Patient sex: F
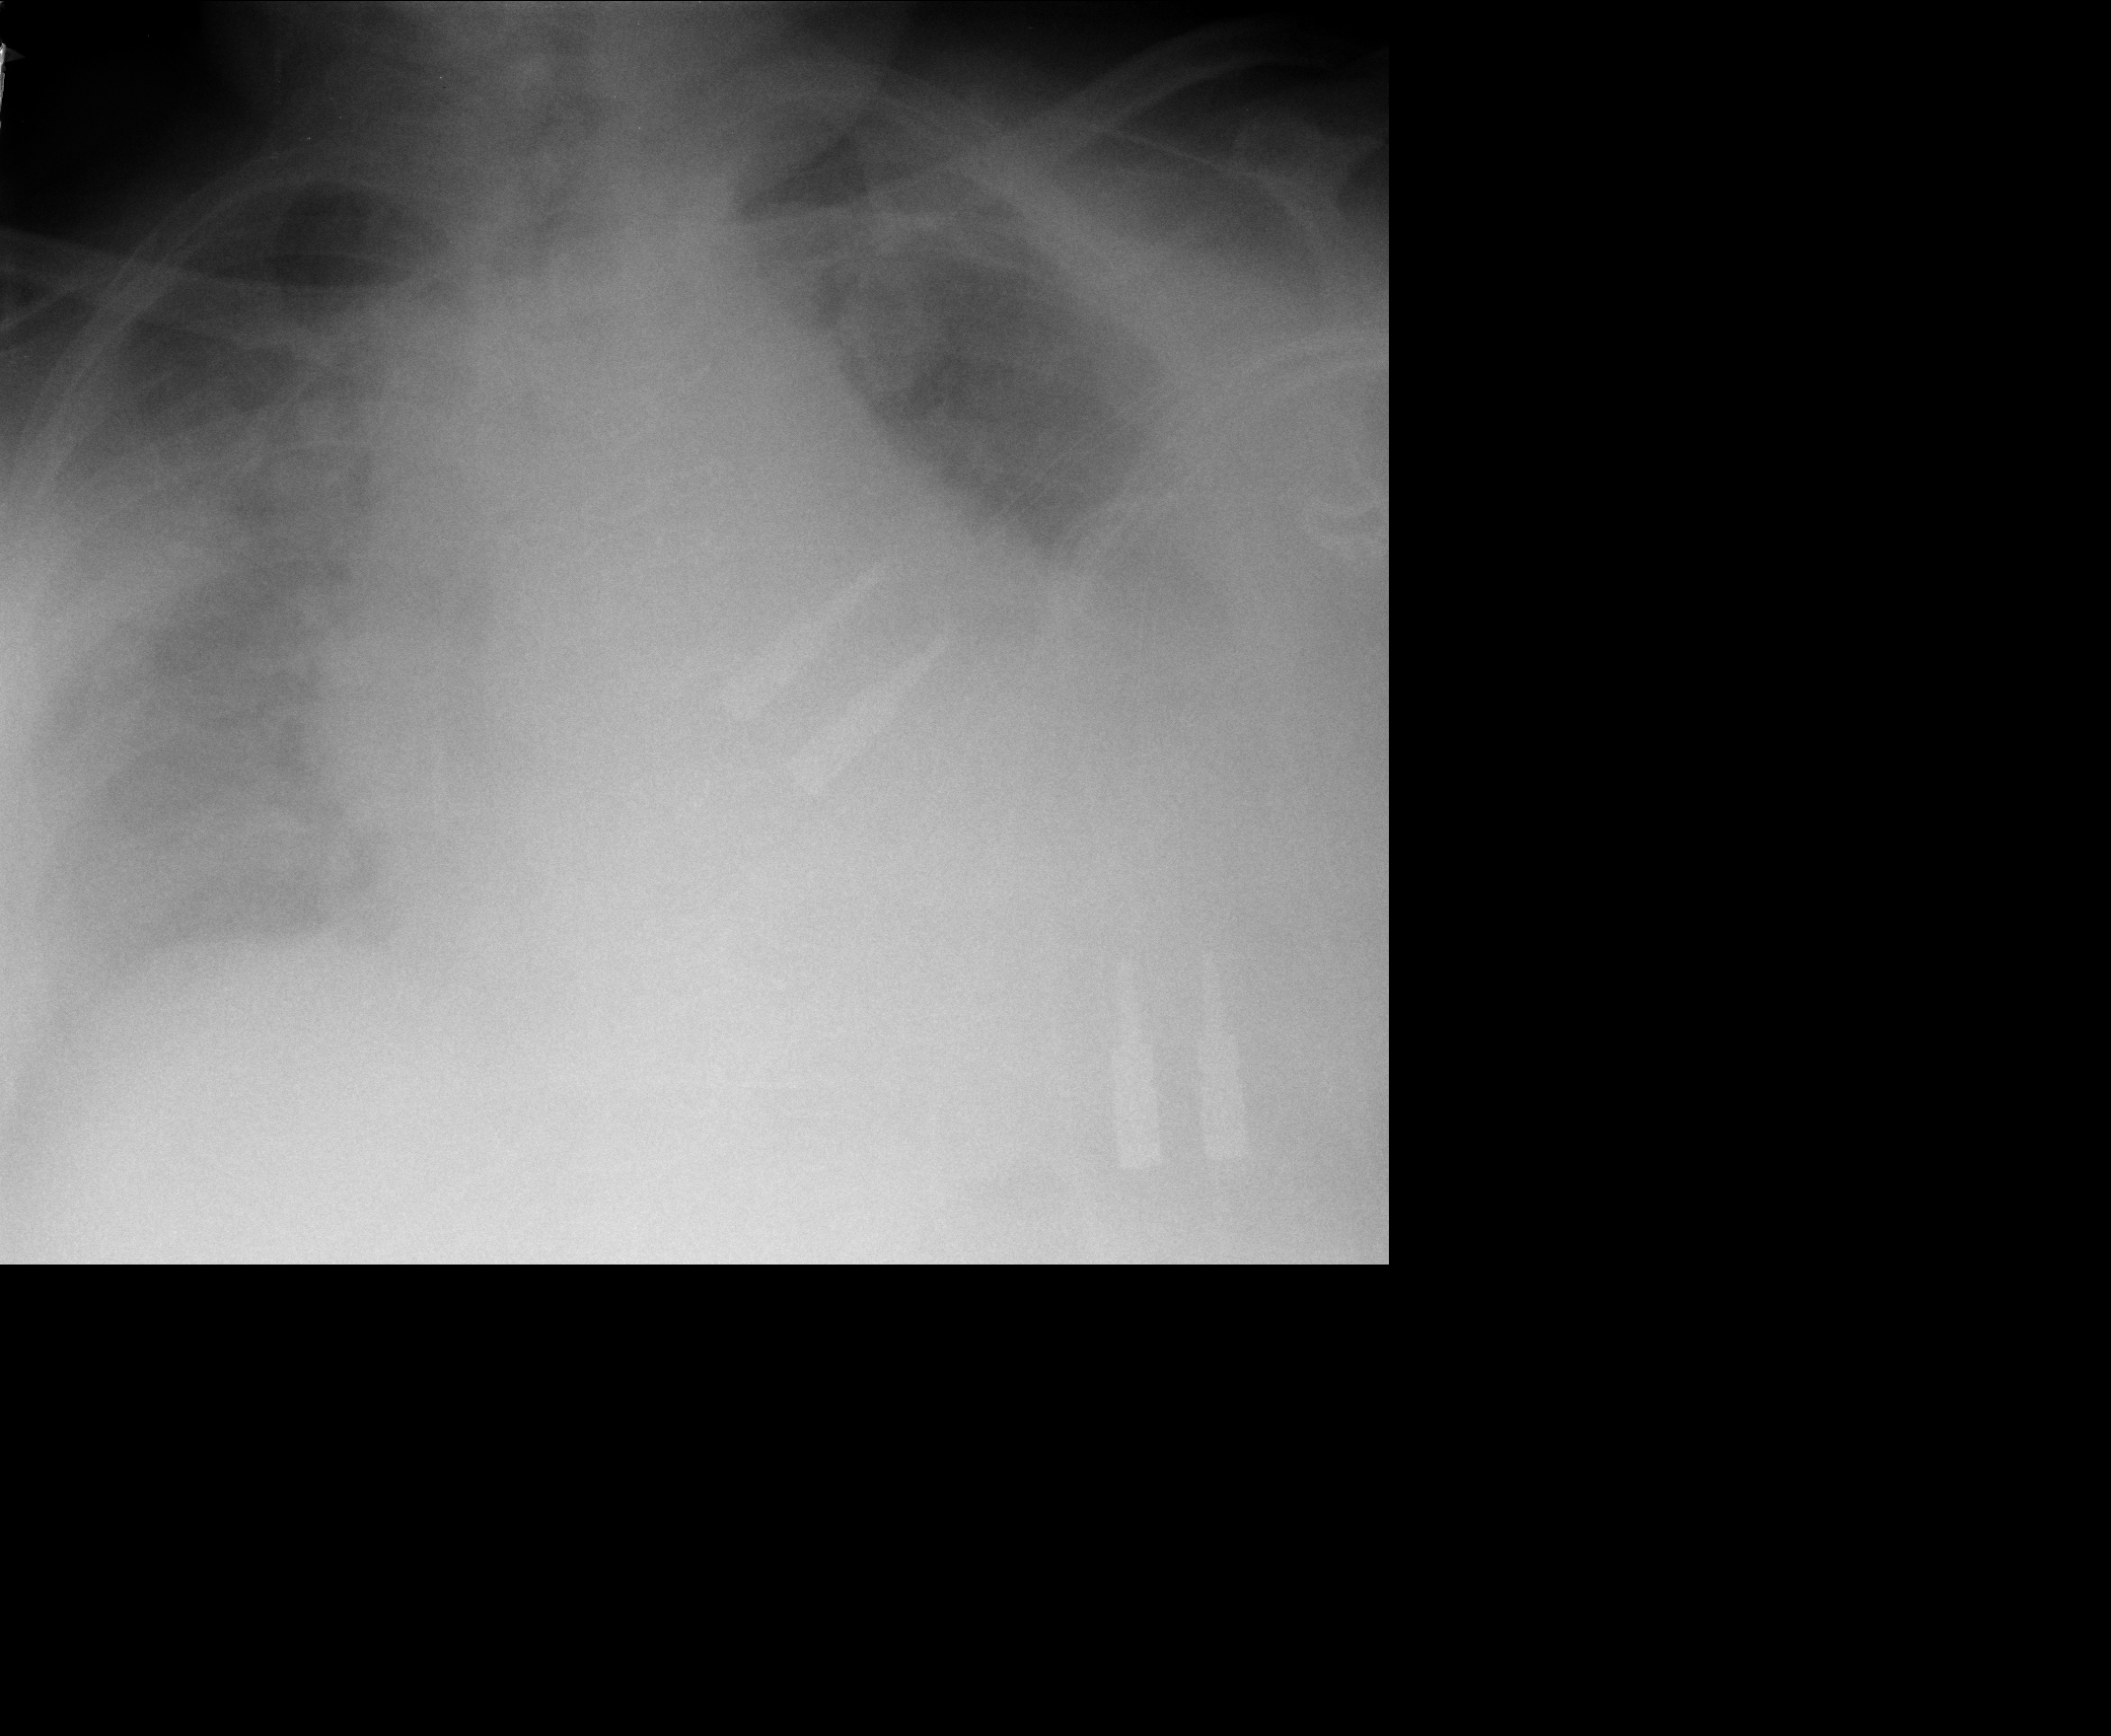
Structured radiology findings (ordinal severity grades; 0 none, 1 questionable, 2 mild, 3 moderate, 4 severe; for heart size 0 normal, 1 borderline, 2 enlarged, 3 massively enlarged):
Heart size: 3
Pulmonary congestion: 3
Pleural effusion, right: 3
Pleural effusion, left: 3
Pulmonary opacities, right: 2
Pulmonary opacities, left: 2
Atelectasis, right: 2
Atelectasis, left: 2